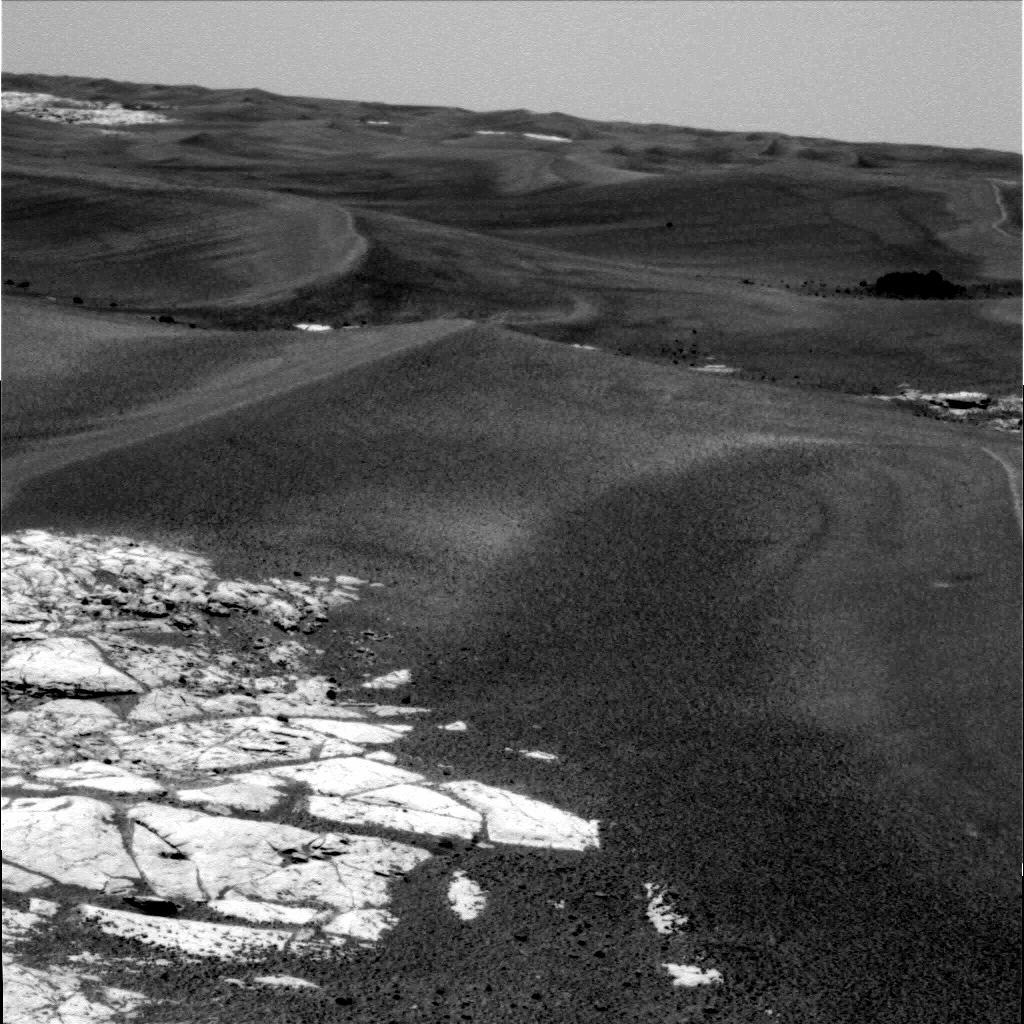
Terrain classes present: Bedrock, Gravel / Sand / Soil, Sky / Distant Mountains